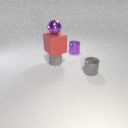
small gray rubber cylinder below large red rubber cube